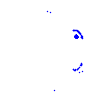
Particle: kaon